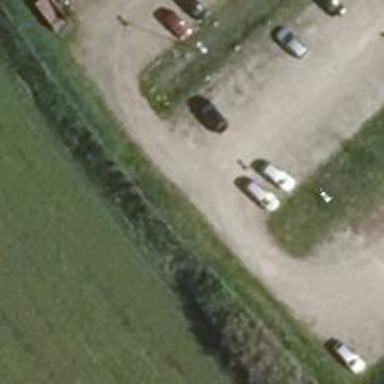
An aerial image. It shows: Road serving as parking aisle.